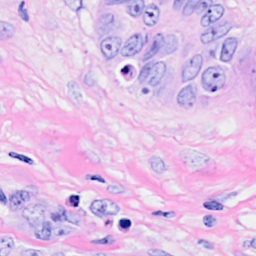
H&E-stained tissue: Breast